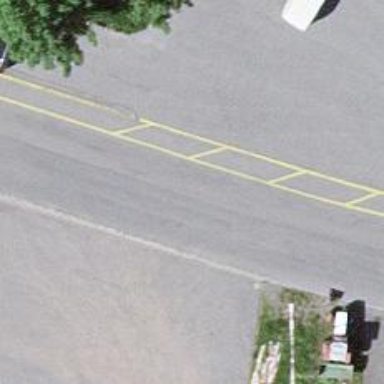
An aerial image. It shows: Bus stop with designated stop position for public transport.